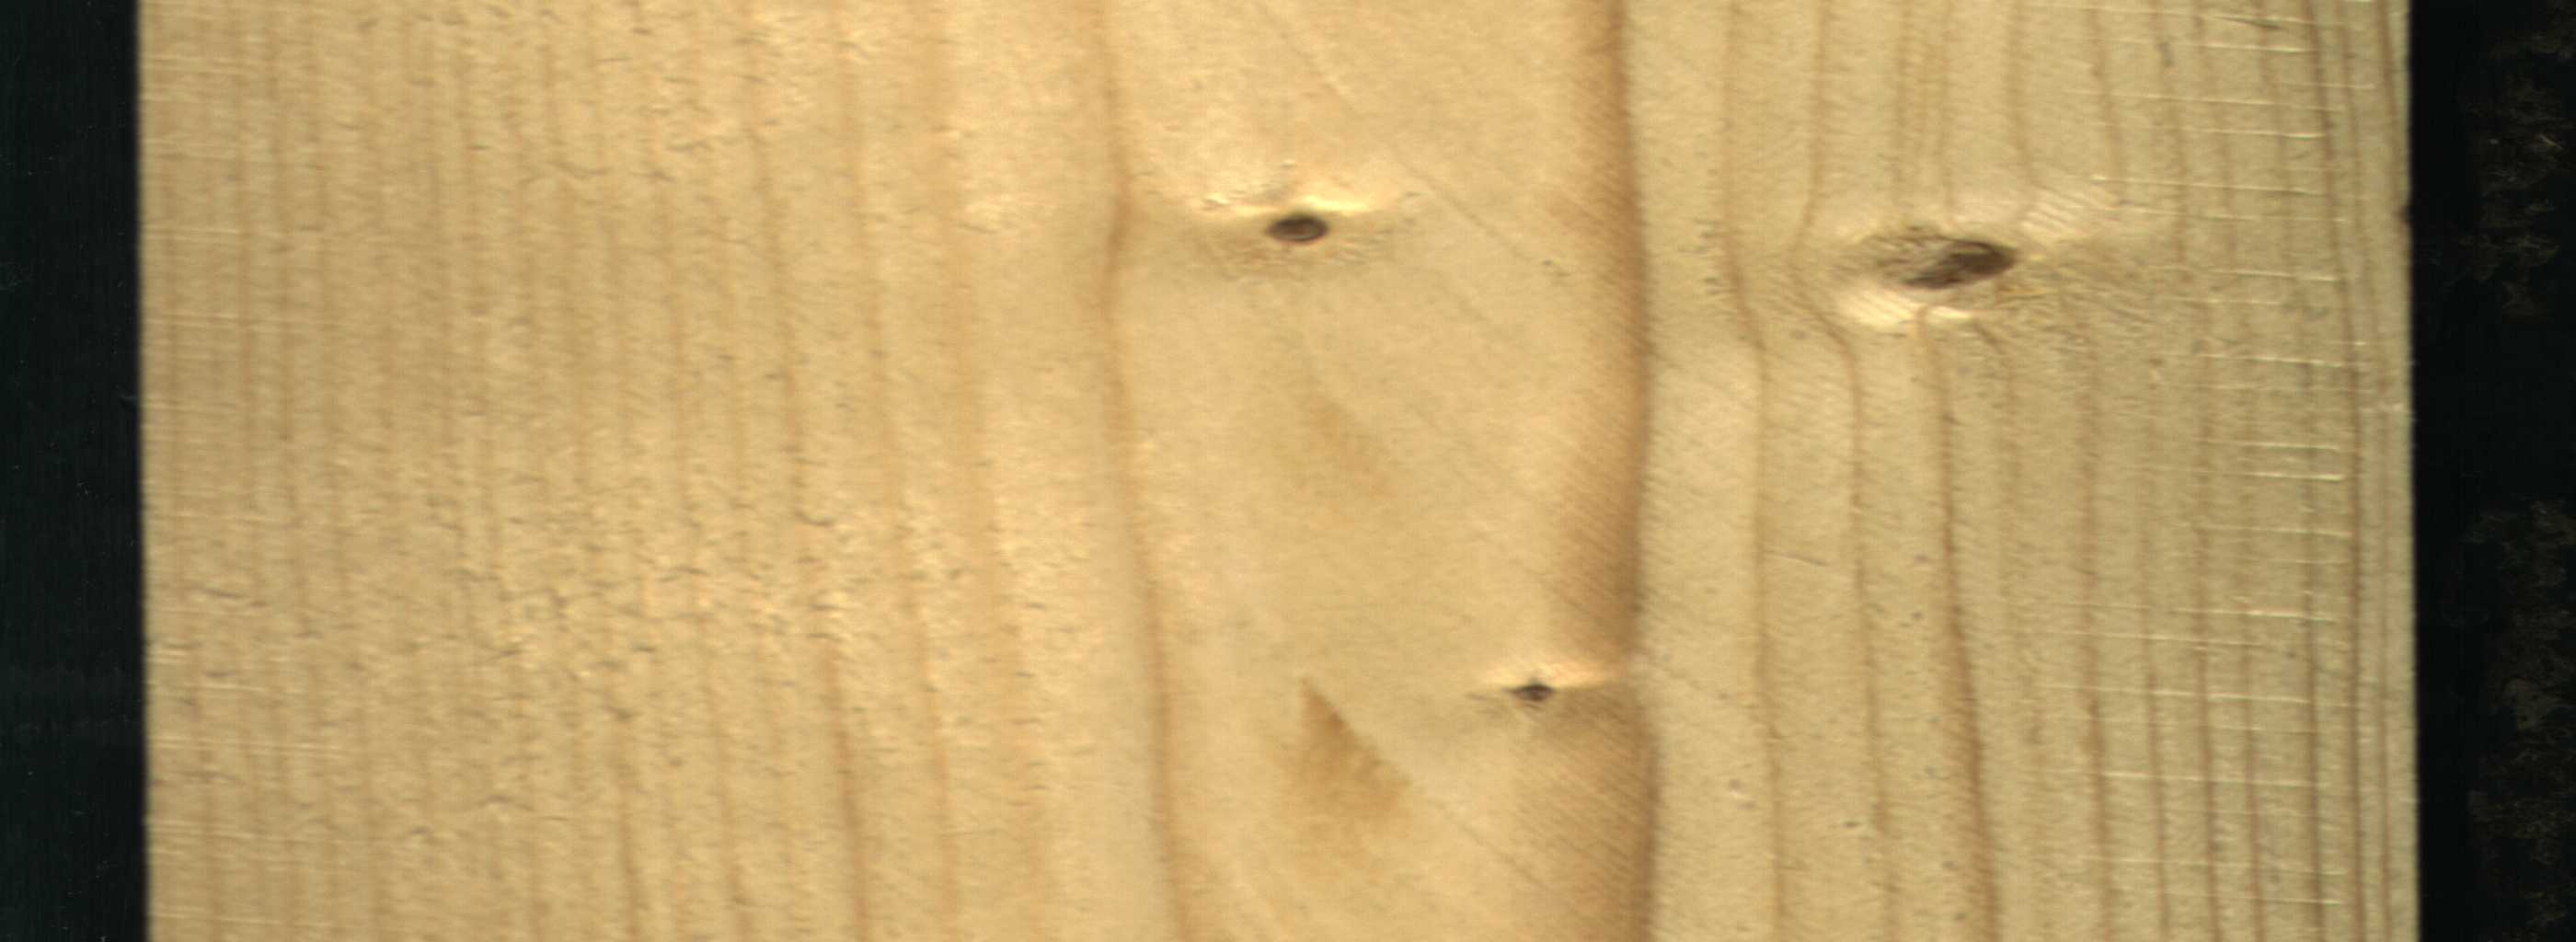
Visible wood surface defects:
Dead_Knot
Live_Knot
Live_Knot